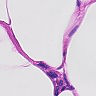
Metastatic tissue present: no